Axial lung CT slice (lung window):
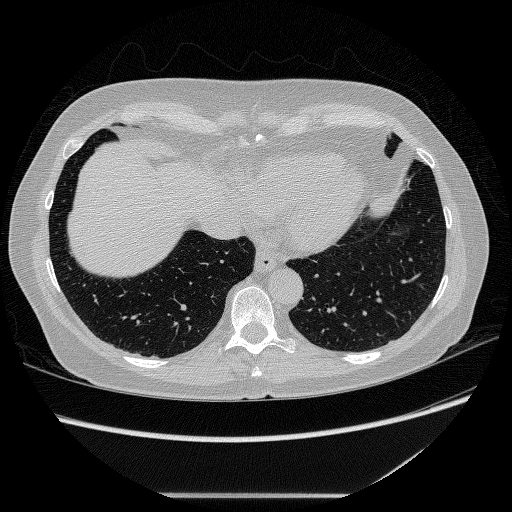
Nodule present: no